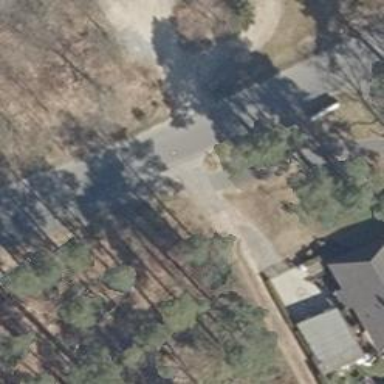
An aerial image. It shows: Residential road.